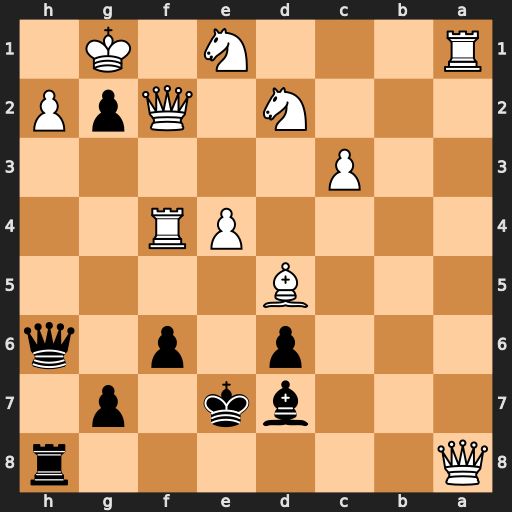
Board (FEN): Q6r/3bk1p1/3p1p1q/3B4/4PR2/2P5/3N1QpP/R3N1K1
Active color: b
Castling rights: -
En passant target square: -
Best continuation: Qxh2#